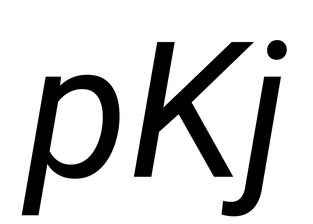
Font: Roboto-Italic_Italic